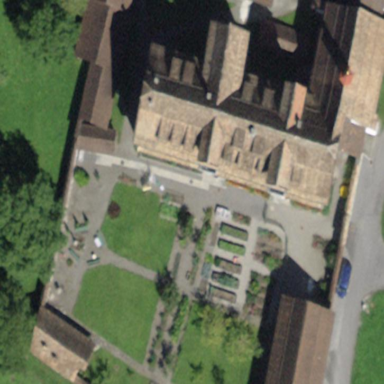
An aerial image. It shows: Picturesque monastery.